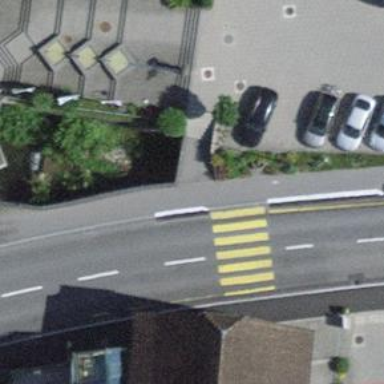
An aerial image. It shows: Uncontrolled zebra crossing with zebra markings.